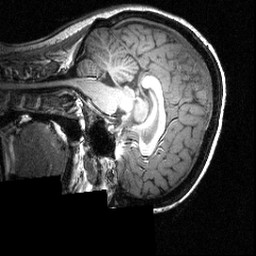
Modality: T1w
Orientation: sagittal
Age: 27
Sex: female
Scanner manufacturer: siemens
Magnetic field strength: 3.951 T
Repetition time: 1.5 s
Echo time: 0.00335 s